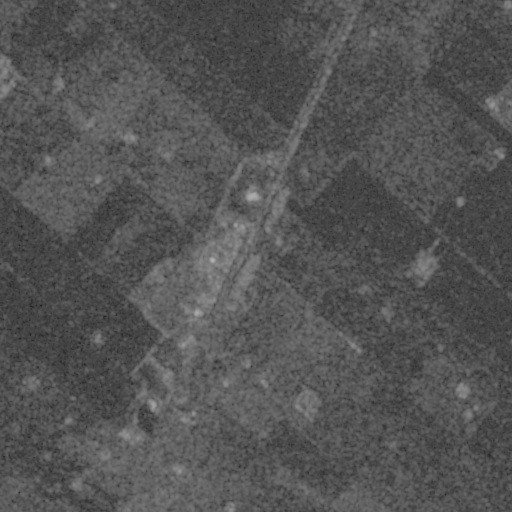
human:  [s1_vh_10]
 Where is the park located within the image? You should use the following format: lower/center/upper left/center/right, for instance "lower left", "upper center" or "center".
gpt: The park is located in the center of the image.
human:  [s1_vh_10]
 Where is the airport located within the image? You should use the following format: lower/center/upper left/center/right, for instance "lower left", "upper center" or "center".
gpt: There is no airport in the image.

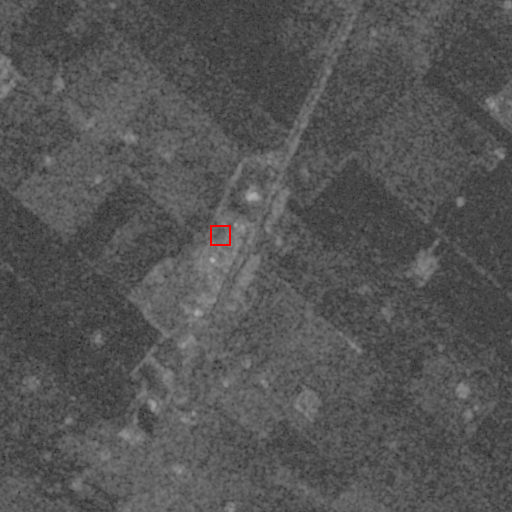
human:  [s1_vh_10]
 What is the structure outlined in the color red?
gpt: The structure outlined in red is a park.
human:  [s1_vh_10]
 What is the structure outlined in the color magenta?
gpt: There is no magenta outline.